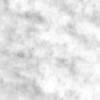
Label: no_change